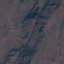
Label: HerbaceousVegetation